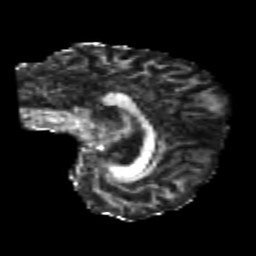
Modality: FA
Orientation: sagittal
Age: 20
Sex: female
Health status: healthy
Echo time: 0.074 s